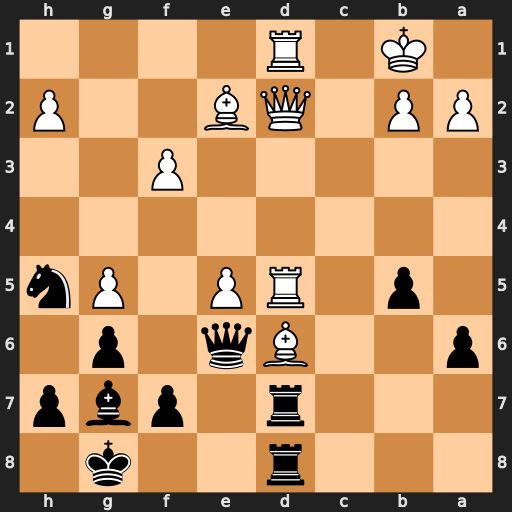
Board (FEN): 3r2k1/3r1pbp/p2Bq1p1/1p1RP1Pn/8/5P2/PP1QB2P/1K1R4
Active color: b
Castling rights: -
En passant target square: -
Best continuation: Bxe5 Rxe5 Qxe5 Bxe5 Rxd2